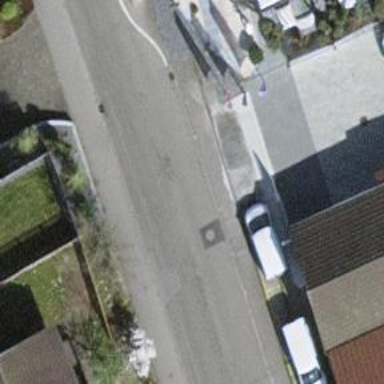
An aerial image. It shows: Bus stop with designated public transport stop position.